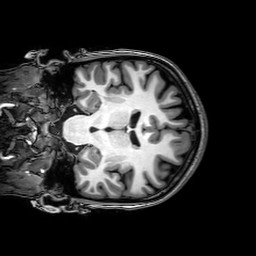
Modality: T1w
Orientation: coronal
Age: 20
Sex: female
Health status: healthy
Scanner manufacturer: philips
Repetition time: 0.008334 s
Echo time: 0.00383 s